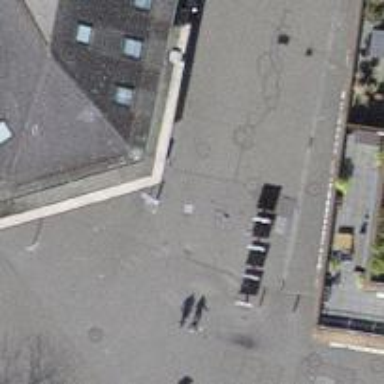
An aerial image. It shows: Bollard.